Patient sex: F
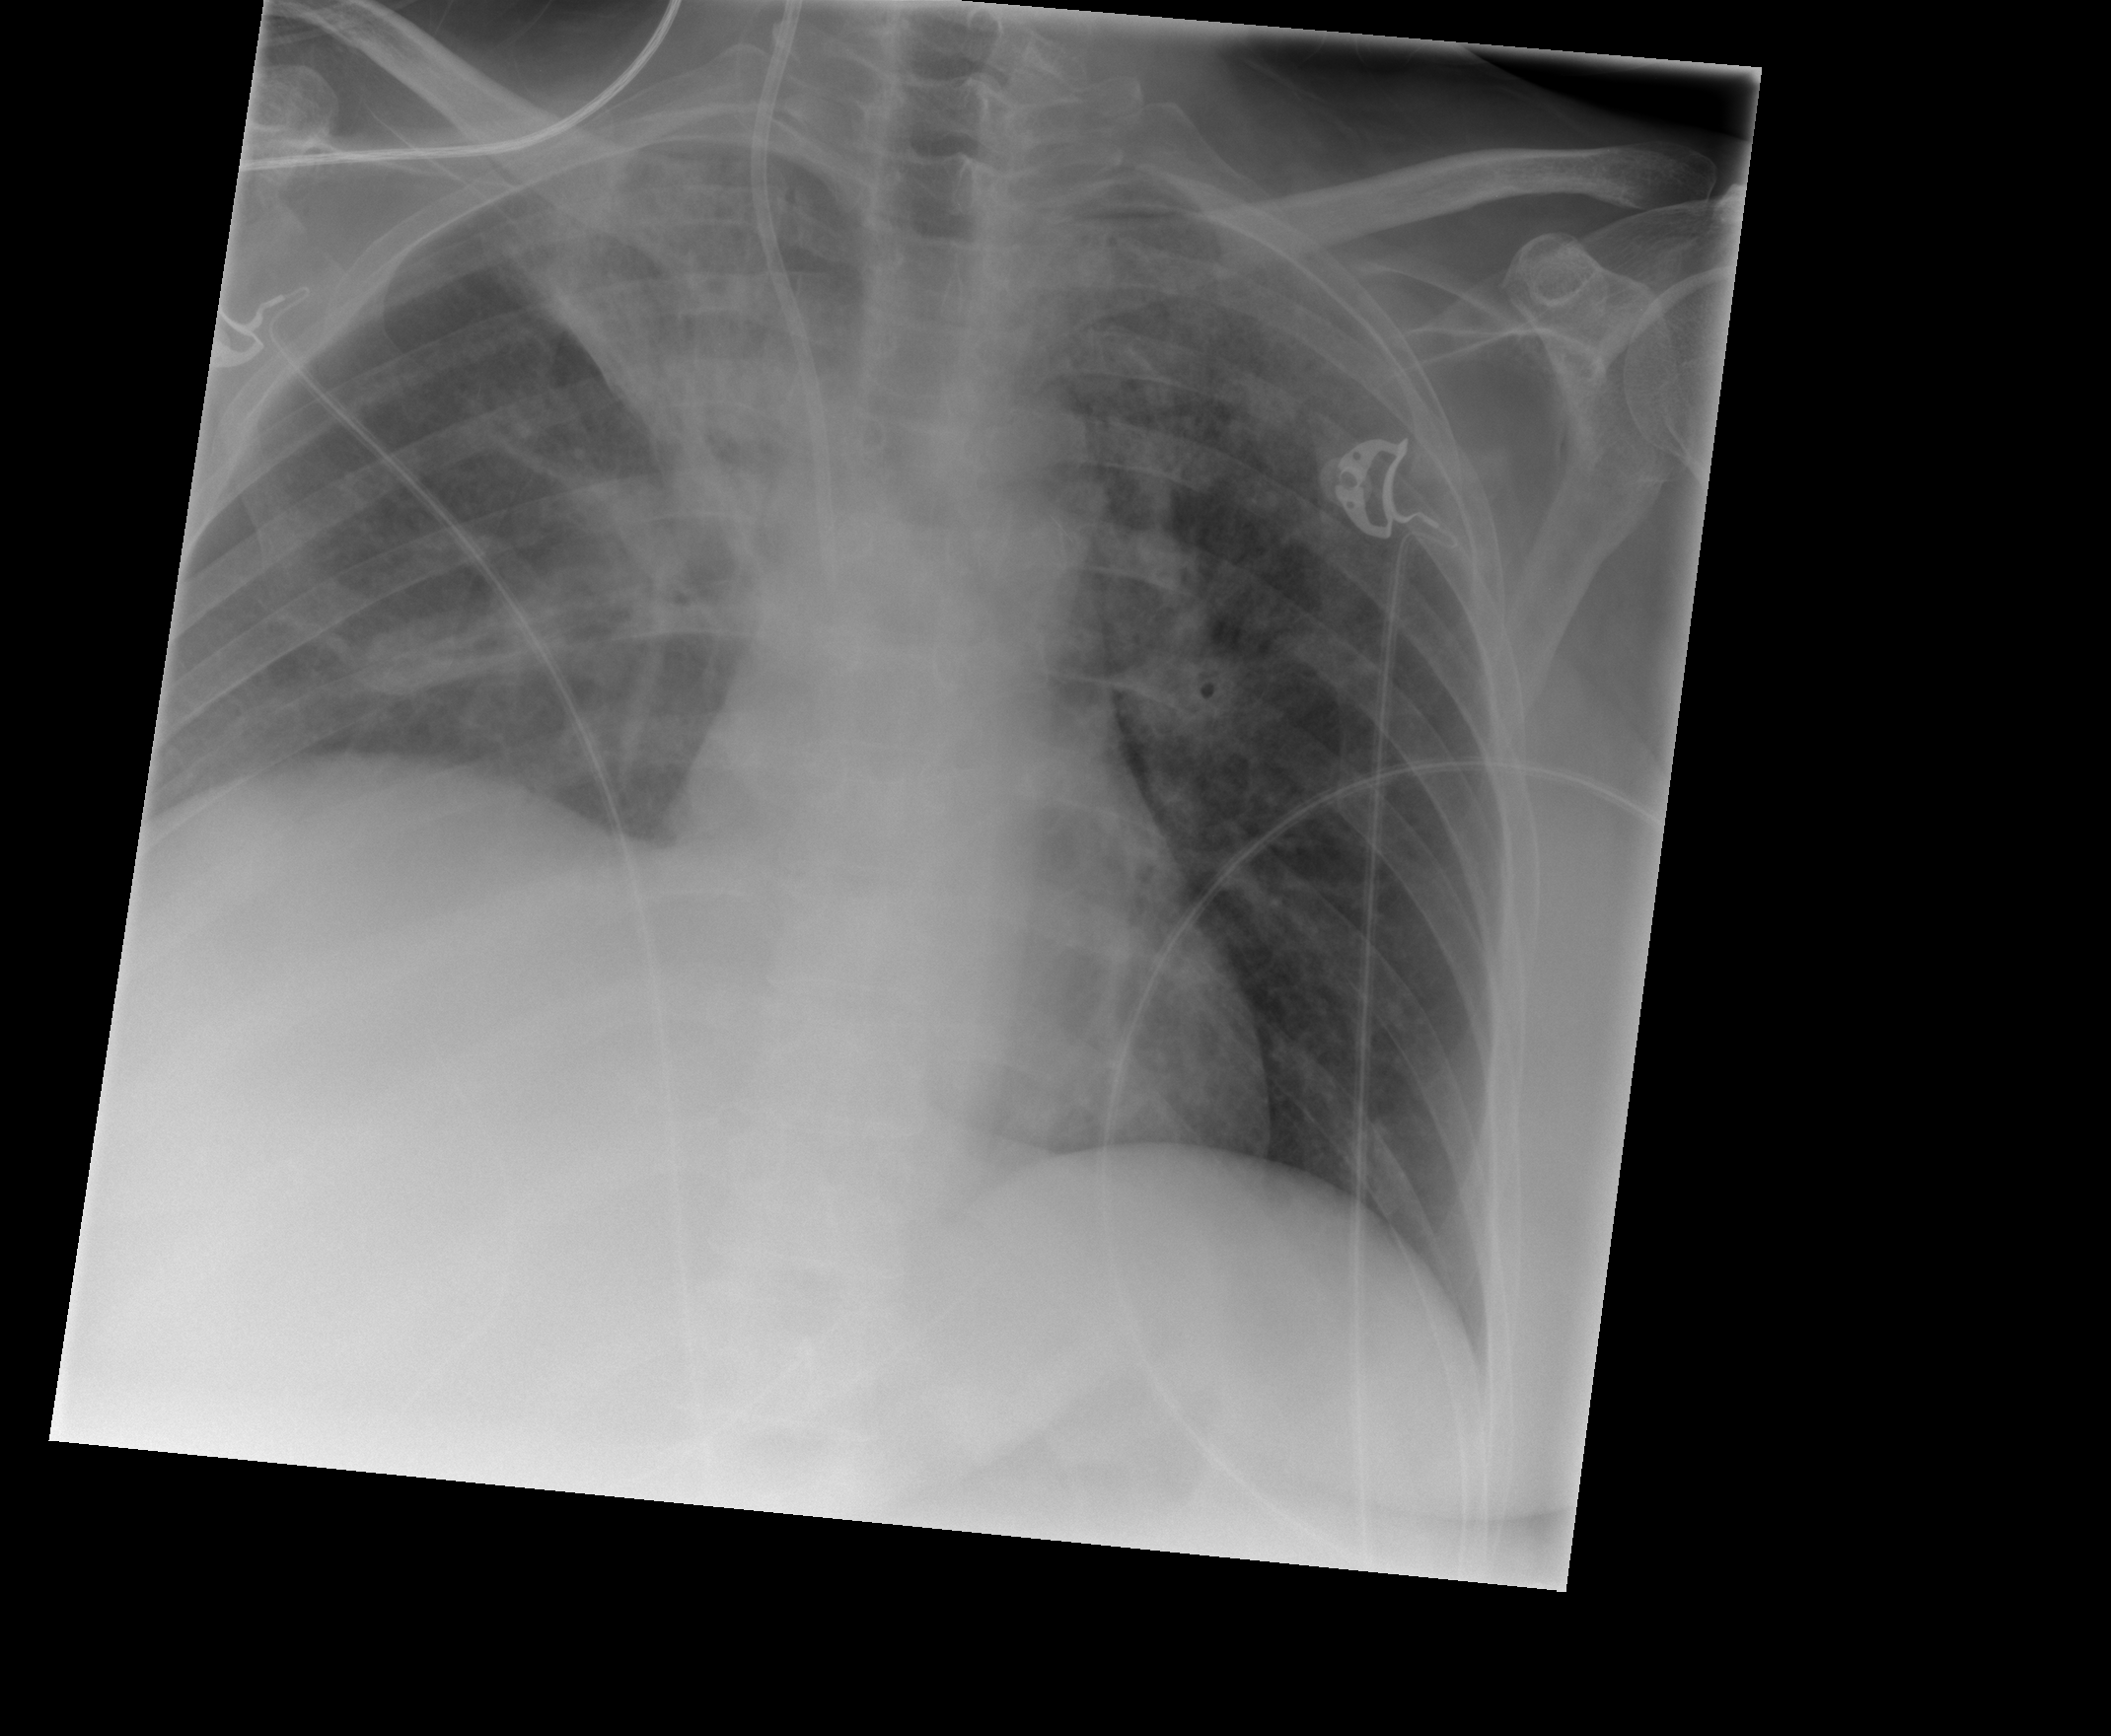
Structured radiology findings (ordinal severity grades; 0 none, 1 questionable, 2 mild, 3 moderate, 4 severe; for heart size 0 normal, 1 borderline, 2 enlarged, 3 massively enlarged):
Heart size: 0
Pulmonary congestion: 2
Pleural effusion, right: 2
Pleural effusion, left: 0
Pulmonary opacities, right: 3
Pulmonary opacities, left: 2
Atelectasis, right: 2
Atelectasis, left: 1